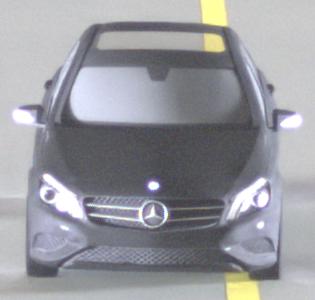
Make: Mercedes-Benz
Model: A 180
Detailed model: A-Class (176)
Model produced from: 2012/09
Model produced until: 2015/07
Doors: 5
Color: black
Road condition: dry road
Daytime: midday
Contrast: medium contrast